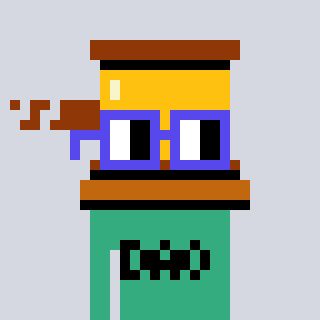
a pixel art character with square blue glasses, a gavel-shaped head and a teal-colored body on a cool background